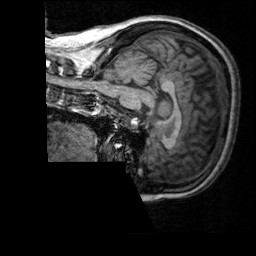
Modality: T1w
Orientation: sagittal
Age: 30
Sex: female
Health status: healthy
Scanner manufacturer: siemens
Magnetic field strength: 3 T
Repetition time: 2.3 s
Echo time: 0.00303 s